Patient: sex M, age 58
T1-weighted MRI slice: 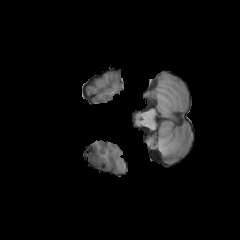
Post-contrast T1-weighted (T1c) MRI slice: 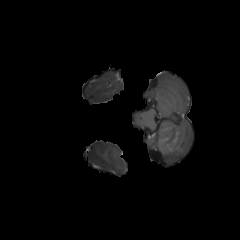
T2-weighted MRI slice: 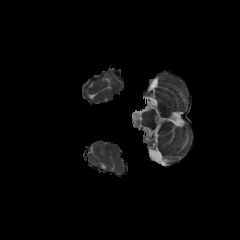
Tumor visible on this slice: no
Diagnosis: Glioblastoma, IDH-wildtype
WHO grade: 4